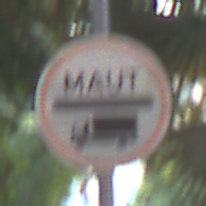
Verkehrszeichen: Mautpflicht
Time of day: MorningAfternoon
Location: Outdoor (Suburban)
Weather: PartlyCloudy
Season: NotSpecified
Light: Natural